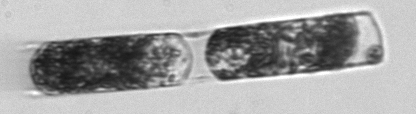
Label: Hemiaulus